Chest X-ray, PA view. Patient: 61 years old, sex M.
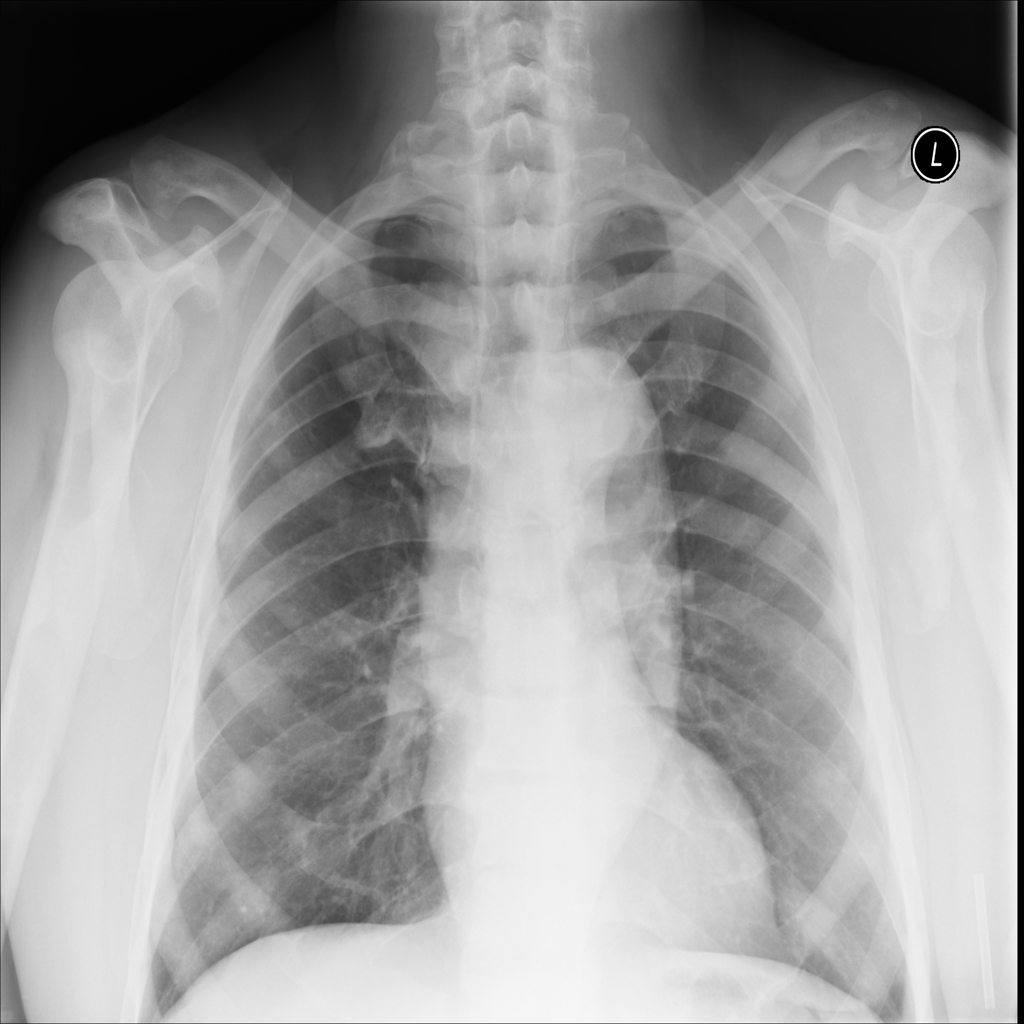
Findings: No Finding